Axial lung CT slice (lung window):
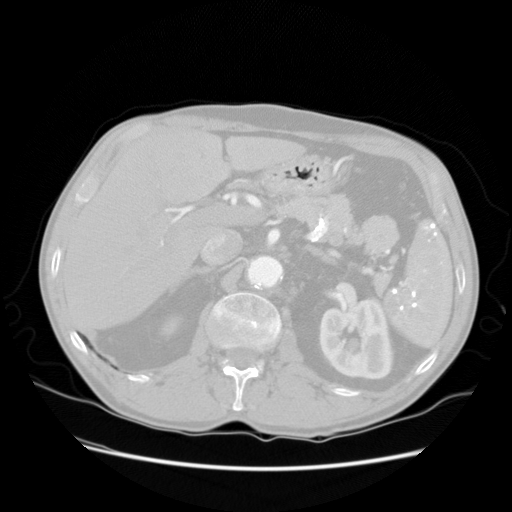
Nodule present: no